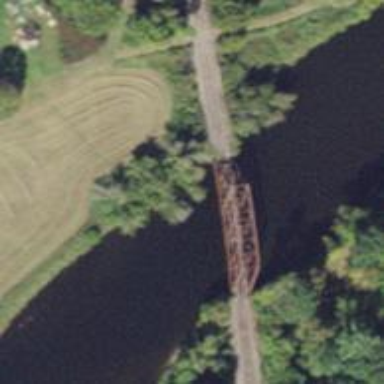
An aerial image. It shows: Bridge over railway line.